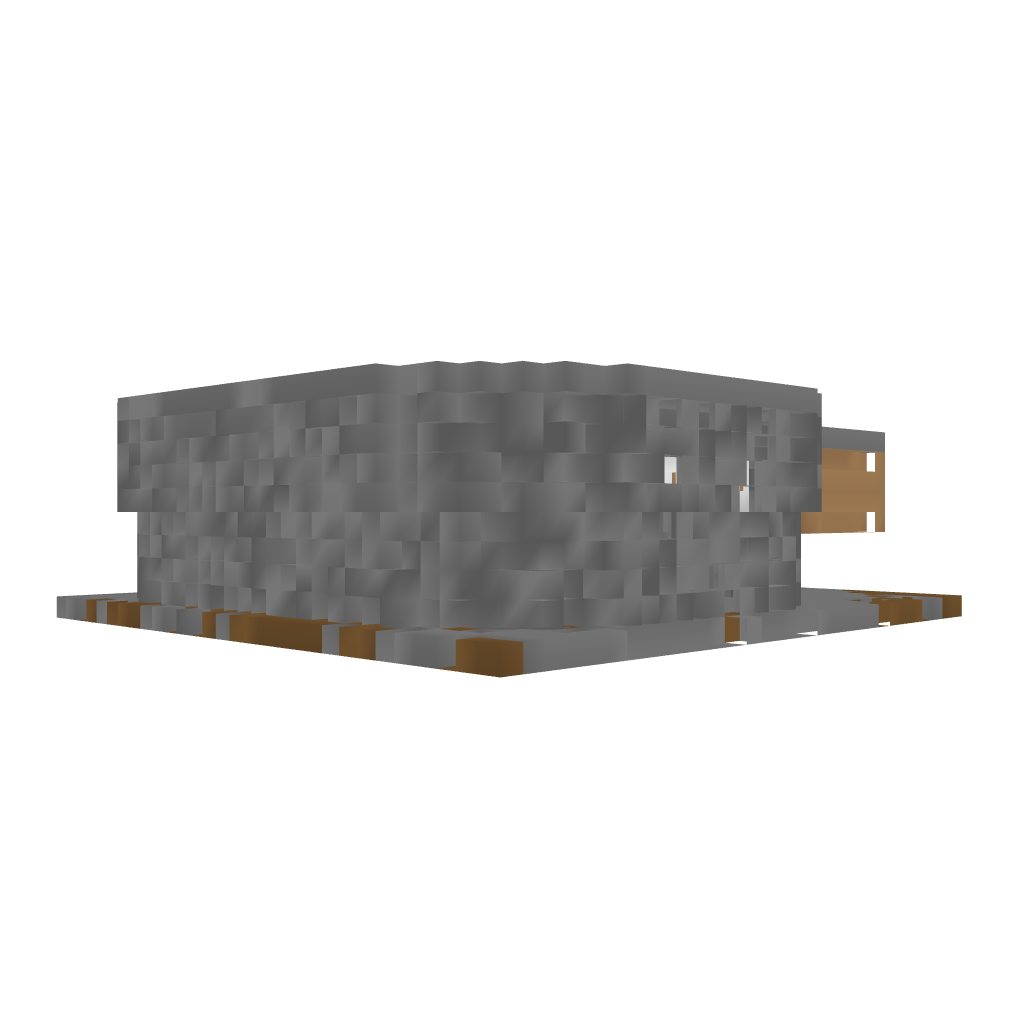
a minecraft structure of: some random blocks